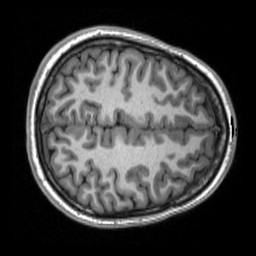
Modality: T1w
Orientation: axial
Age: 16
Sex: female
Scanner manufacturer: siemens
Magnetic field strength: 3 T
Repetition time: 2.53 s
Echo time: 0.00174 s